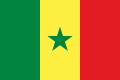
Flag of Senegal